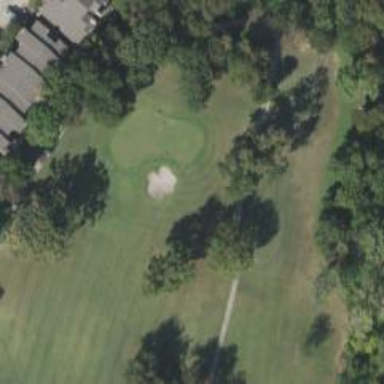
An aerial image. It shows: Golf hole.